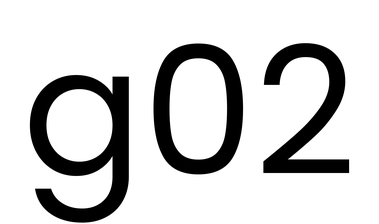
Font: Poppins-Regular